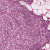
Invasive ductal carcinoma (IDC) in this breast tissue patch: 1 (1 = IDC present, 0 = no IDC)